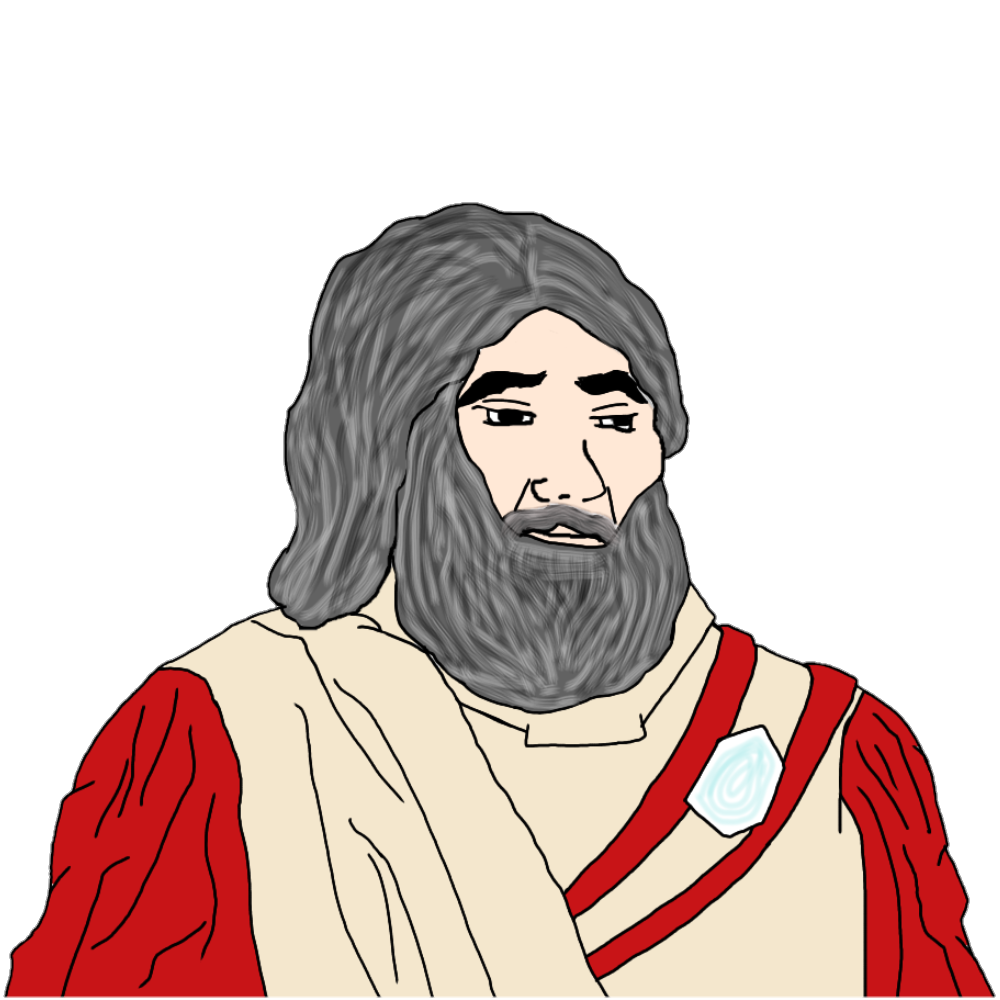
Label: 5_Blobjak